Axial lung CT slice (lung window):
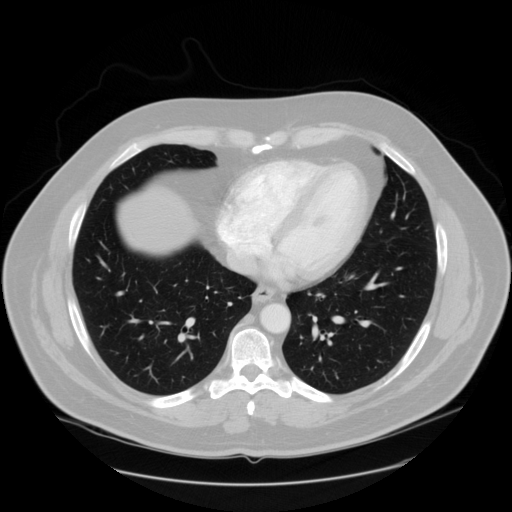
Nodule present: no